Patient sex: F
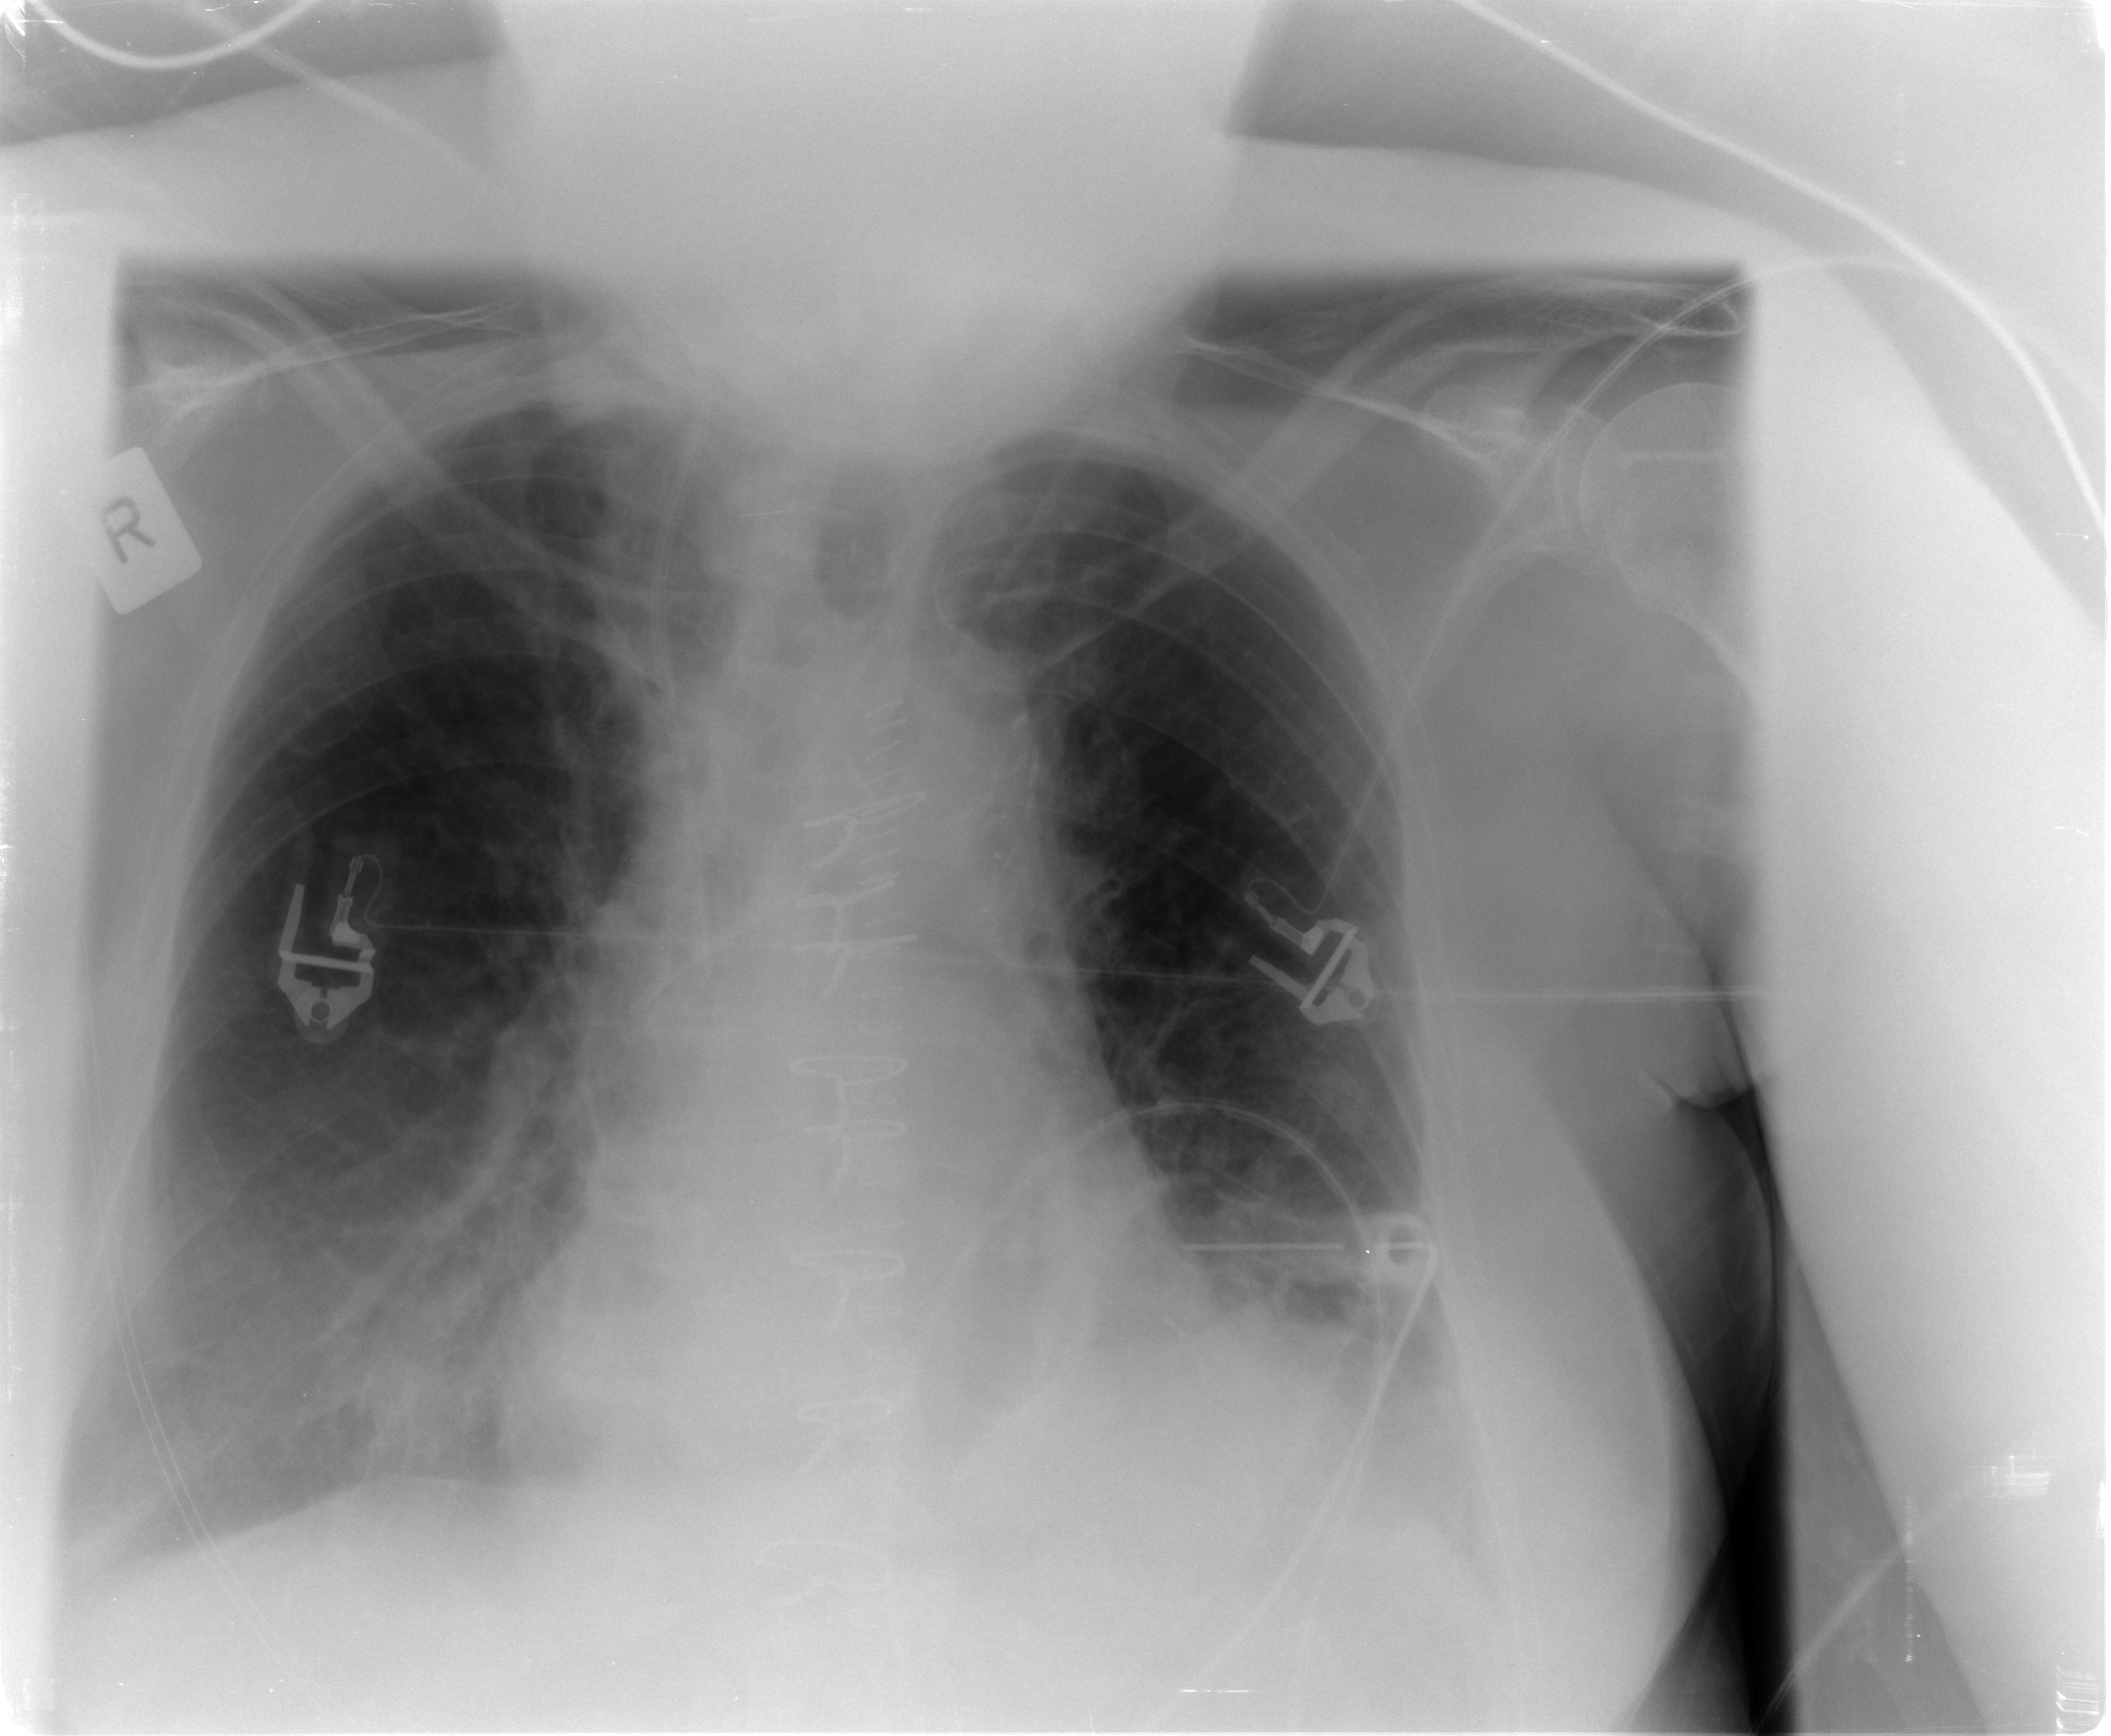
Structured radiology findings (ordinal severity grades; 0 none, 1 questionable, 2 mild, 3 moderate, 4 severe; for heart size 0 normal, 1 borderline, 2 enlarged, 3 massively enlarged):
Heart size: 1
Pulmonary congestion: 0
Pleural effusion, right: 2
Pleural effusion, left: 2
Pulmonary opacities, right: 0
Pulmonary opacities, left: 0
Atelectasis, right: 0
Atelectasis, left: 2